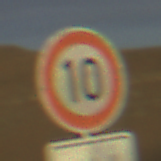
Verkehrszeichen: Geschwindigkeit10
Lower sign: HinweiseAufGefahrenDurchVerbaleAngabe8
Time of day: SunriseSunset
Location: Outdoor (Nature)
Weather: PartlyCloudy
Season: NotSpecified
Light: Natural